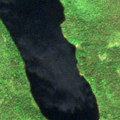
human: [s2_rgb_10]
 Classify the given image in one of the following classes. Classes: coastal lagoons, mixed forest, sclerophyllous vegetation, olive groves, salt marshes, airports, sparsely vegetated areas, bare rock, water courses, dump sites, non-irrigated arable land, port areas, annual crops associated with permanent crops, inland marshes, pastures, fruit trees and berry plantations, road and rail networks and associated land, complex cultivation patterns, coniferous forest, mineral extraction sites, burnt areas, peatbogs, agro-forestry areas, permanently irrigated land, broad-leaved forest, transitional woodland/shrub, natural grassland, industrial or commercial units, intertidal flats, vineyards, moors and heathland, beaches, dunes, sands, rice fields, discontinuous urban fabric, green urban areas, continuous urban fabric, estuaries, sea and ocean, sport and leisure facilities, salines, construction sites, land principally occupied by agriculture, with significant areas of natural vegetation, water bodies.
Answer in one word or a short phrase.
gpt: coniferous forest, mixed forest, water bodies